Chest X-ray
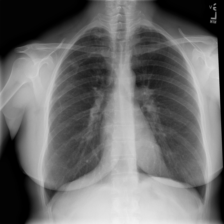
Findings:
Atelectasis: negative
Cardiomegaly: negative
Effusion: negative
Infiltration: negative
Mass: negative
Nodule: negative
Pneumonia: negative
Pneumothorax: negative
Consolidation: negative
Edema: negative
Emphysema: negative
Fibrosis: negative
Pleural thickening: negative
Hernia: negative